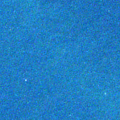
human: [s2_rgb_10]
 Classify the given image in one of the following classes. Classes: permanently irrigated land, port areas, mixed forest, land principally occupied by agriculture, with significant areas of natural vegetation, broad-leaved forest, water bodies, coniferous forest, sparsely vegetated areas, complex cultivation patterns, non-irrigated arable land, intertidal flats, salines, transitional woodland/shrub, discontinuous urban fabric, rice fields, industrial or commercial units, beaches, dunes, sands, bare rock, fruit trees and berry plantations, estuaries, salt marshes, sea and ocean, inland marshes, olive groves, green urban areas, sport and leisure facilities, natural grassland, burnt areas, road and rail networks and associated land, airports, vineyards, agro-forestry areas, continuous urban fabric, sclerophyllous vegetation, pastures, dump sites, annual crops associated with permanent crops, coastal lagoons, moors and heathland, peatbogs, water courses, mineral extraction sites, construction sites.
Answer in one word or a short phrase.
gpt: sea and ocean